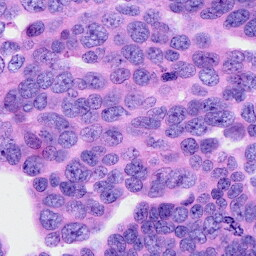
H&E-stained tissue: Ovarian